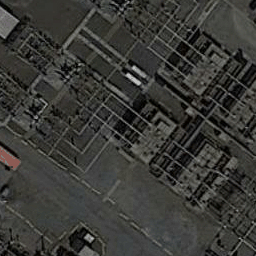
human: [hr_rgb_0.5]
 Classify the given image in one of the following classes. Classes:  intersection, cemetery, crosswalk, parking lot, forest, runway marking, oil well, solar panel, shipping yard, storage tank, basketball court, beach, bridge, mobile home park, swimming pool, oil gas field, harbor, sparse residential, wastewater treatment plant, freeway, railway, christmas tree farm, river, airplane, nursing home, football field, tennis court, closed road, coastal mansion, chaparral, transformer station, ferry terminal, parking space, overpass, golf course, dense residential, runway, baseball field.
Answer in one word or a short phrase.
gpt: transformer station